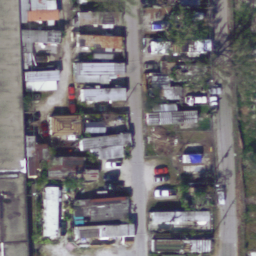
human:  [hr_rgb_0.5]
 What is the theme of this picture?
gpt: mobile home park

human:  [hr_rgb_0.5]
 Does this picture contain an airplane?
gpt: no

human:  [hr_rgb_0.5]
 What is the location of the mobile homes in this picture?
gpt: left and right

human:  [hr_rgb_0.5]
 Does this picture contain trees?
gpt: yes